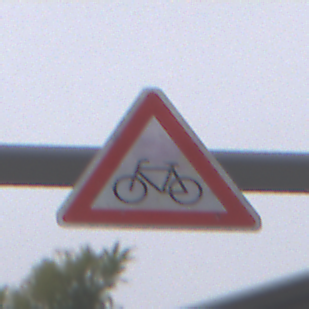
Verkehrszeichen: RadverkehrRechts
Umgebung: Outdoor, Urban
Tageszeit: Midday
Wetter: Overcast
Licht: Natural
Jahreszeit: NotSpecified
Kontrast: LowContrast